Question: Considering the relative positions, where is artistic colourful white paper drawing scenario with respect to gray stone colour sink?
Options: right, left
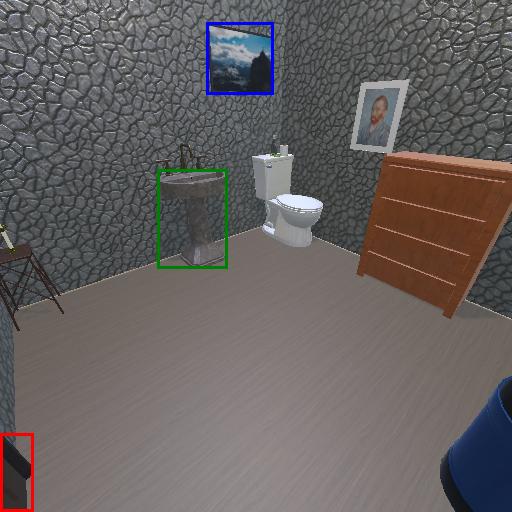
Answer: right